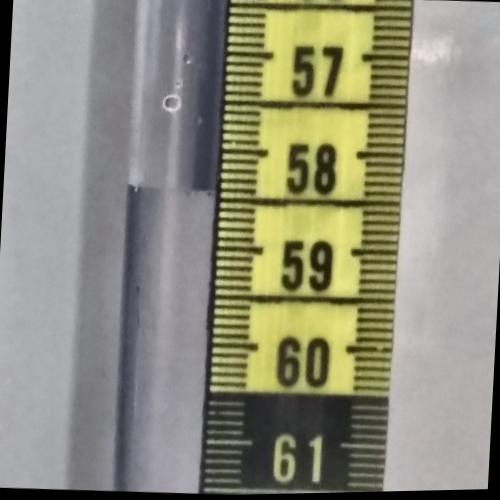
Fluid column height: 58.4 cm